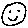
Label: smiley face